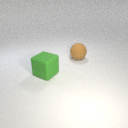
large brown rubber sphere behind large green rubber cube